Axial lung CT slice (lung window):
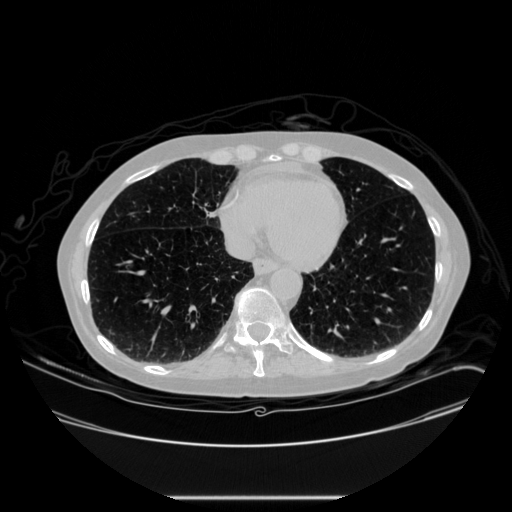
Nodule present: no